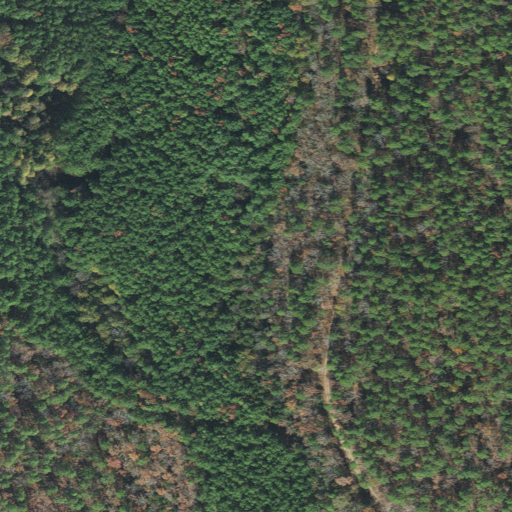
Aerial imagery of plain(s) in Arkansas named Dogwood Flats containing evergreen forest, mixed forest, open development, and low intensity development